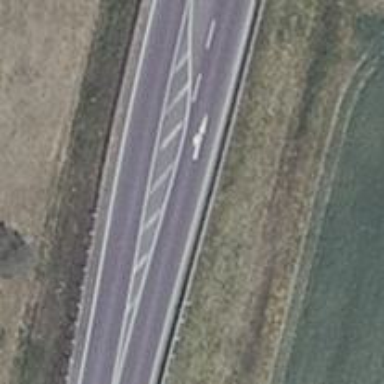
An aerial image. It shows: This image shows primary highway that is also classified as motorroad.